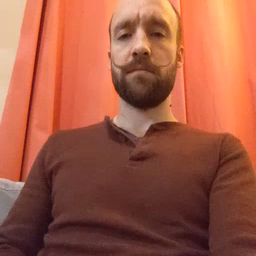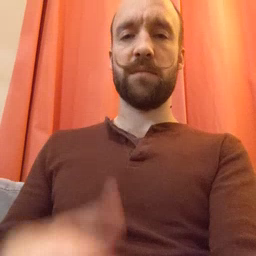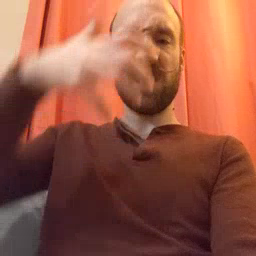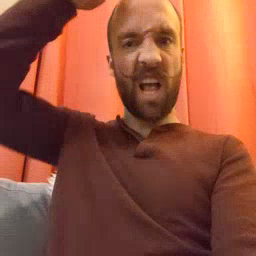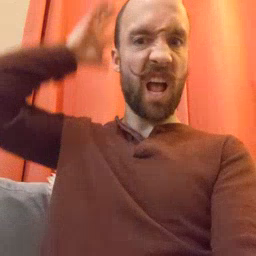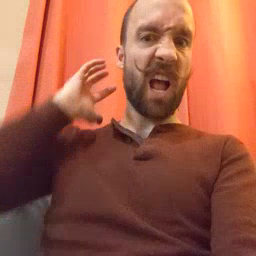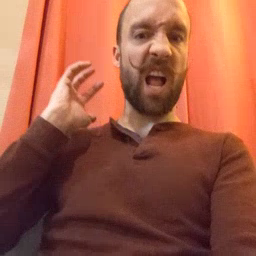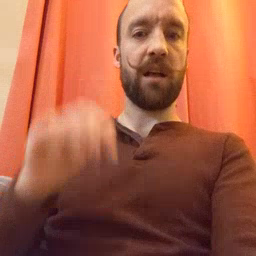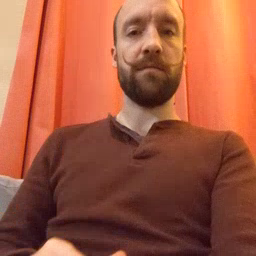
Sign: lion